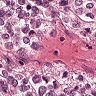
Metastatic tissue present: yes